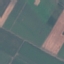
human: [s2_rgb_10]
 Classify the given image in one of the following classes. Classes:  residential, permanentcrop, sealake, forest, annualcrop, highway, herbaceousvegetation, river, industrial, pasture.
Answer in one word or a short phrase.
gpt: AnnualCrop